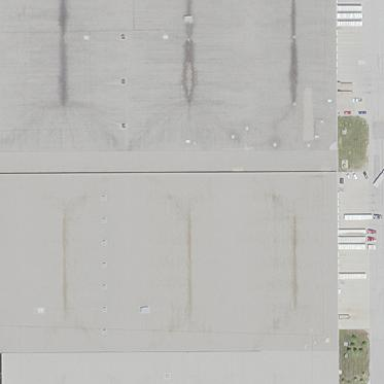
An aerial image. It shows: Warehouse building.